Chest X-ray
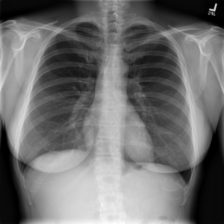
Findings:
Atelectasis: negative
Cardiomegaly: negative
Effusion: negative
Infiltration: negative
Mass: negative
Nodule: negative
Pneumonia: negative
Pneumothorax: negative
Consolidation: negative
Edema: negative
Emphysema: negative
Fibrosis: negative
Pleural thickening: negative
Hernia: negative